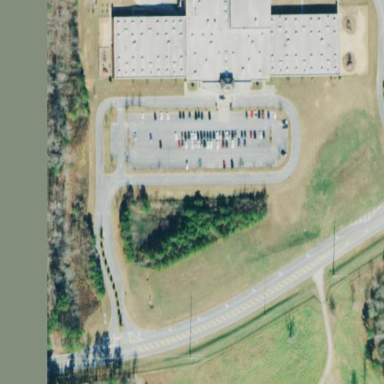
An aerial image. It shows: School.